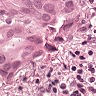
Metastatic tissue present: yes